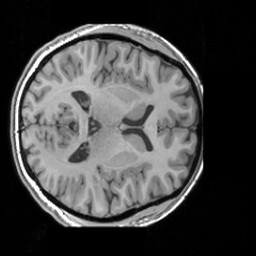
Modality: T1w
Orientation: axial
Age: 26
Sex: female
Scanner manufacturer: siemens
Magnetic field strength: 3 T
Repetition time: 1.63 s
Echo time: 0.00311 s